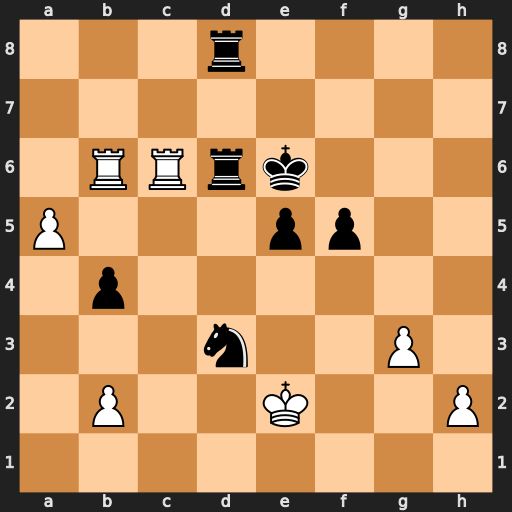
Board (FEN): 3r4/8/1RRrk3/P3pp2/1p6/3n2P1/1P2K2P/8
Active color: w
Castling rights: -
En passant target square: -
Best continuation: Rxd6+ Rxd6 Rxd6+